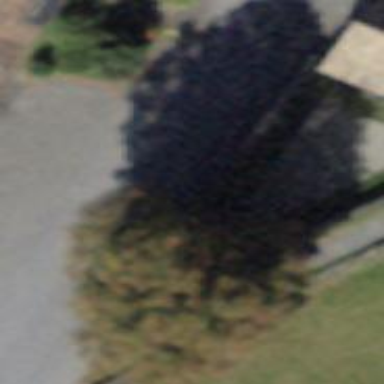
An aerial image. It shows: Bench.